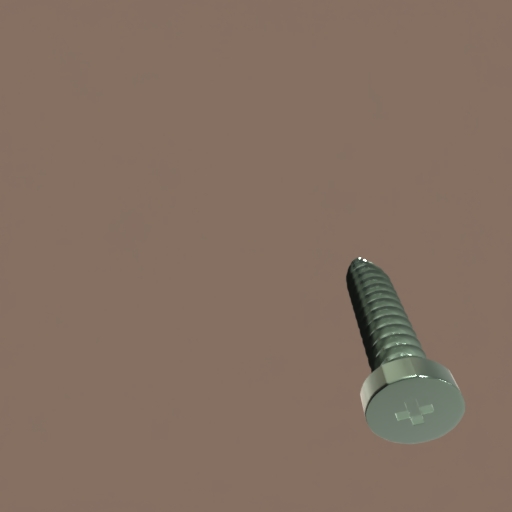
Label: screw